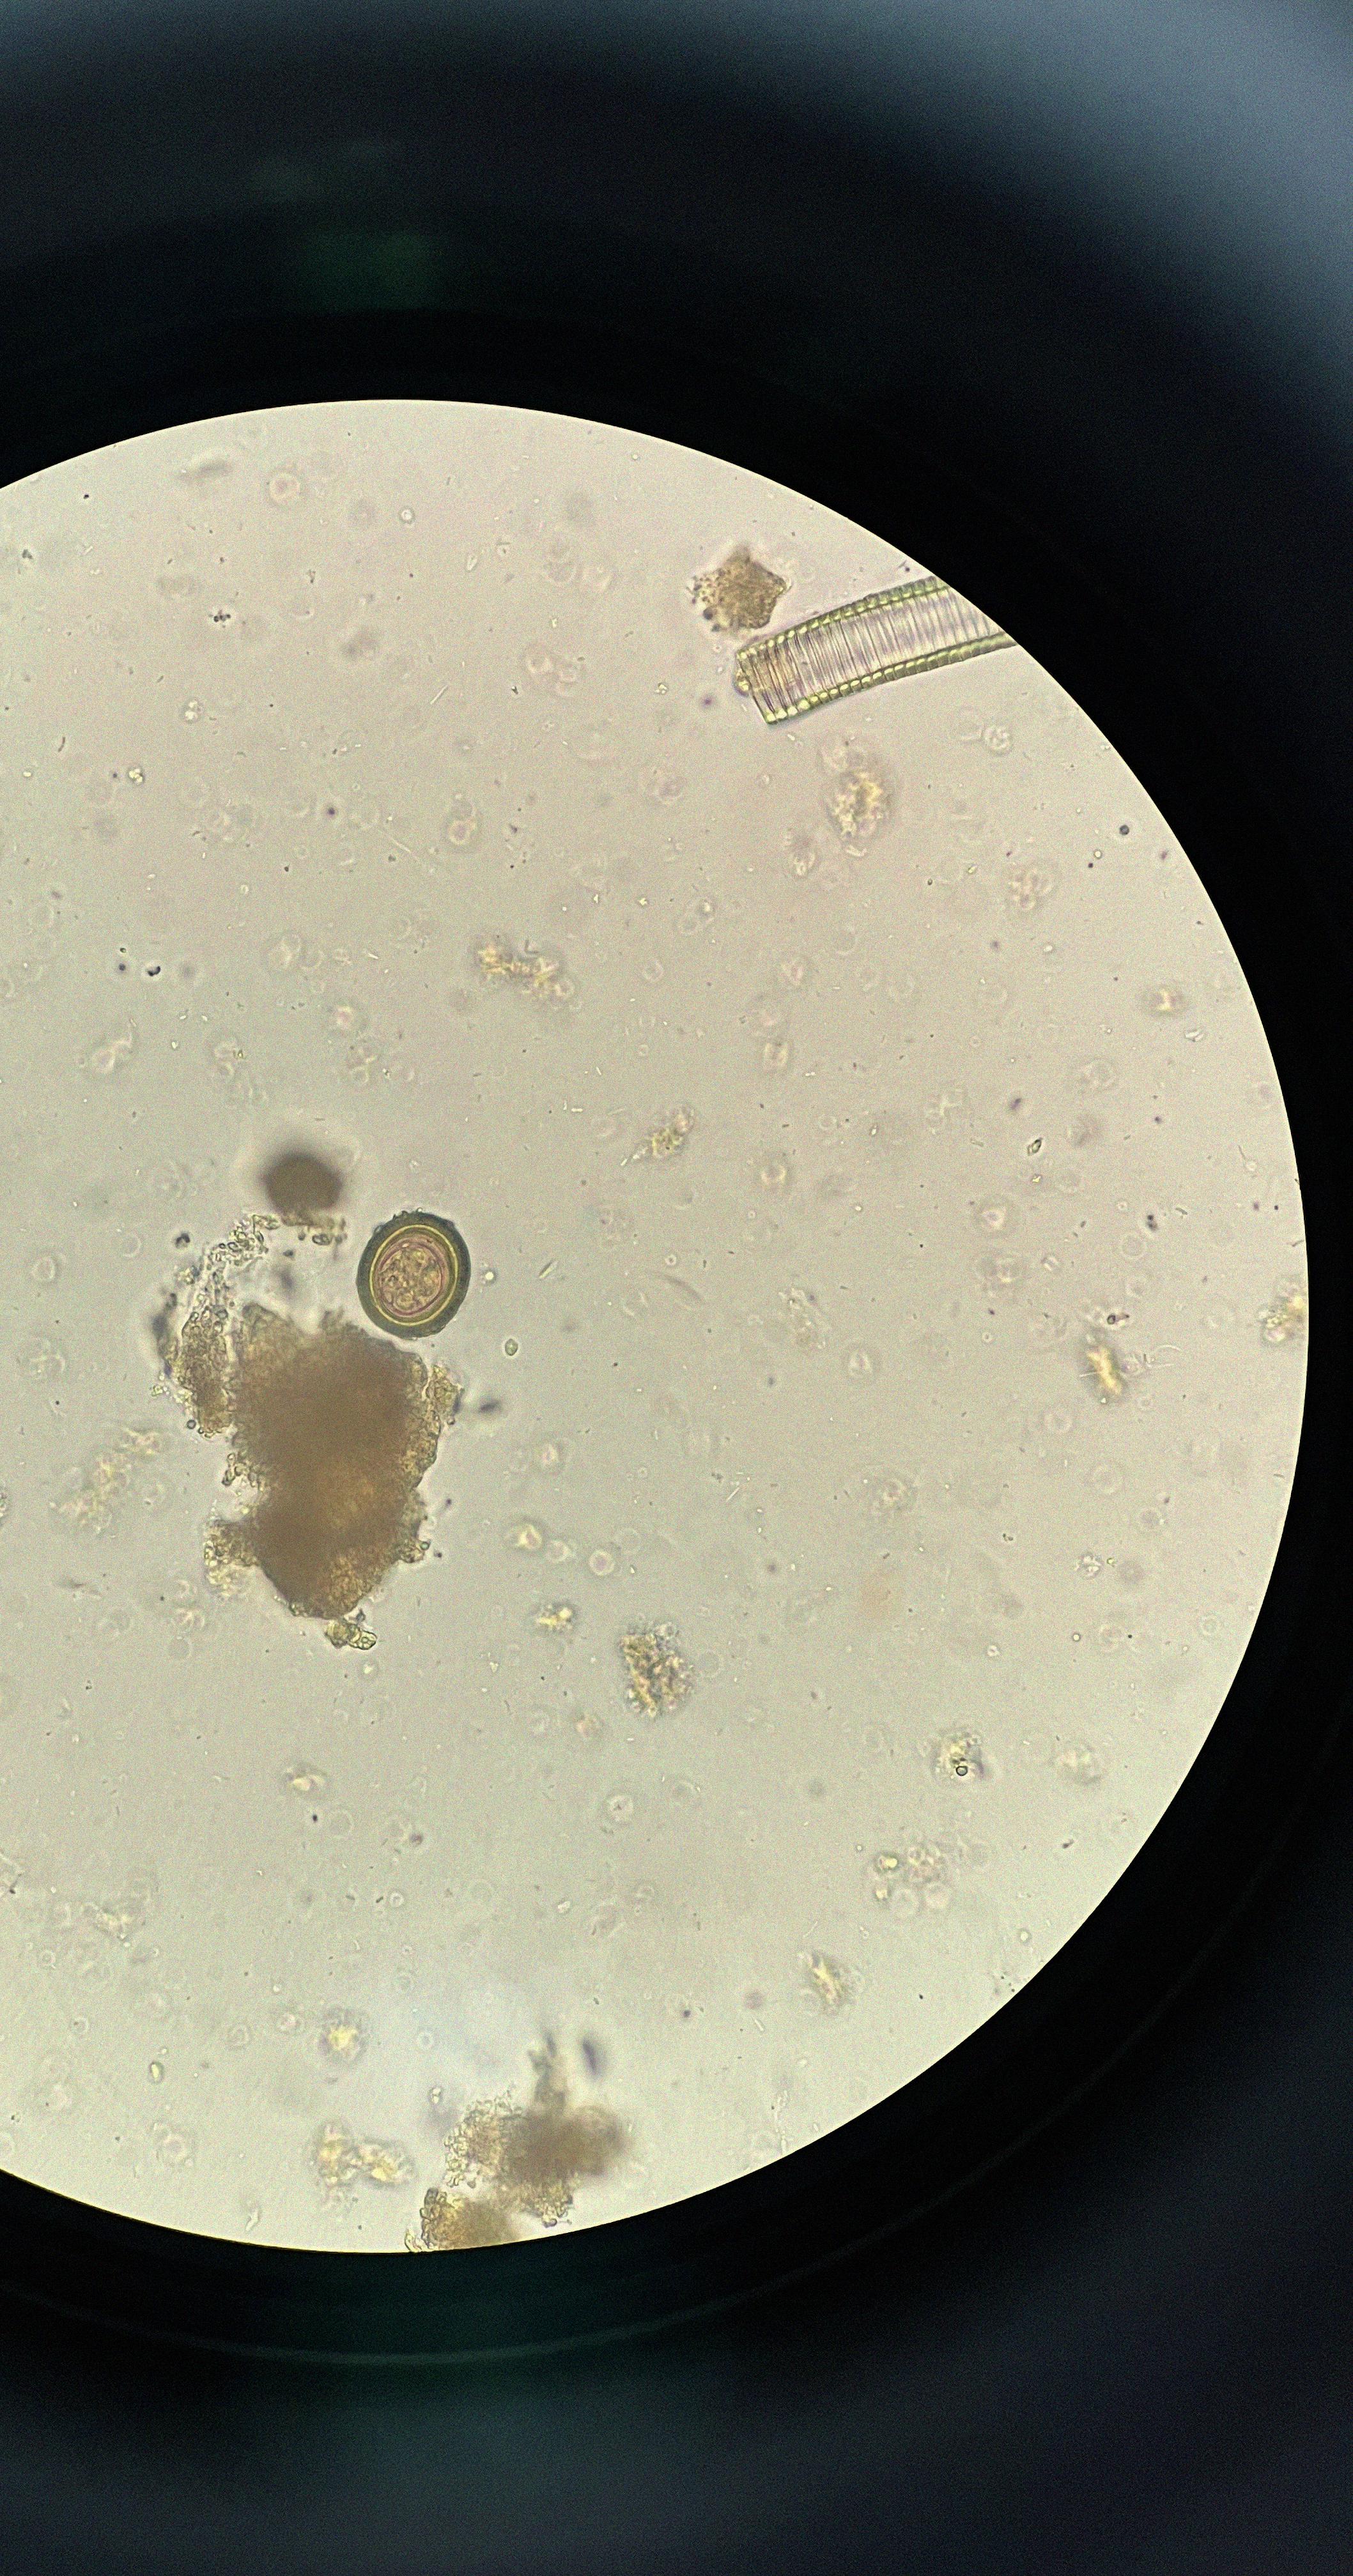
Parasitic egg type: Taenia spp. egg